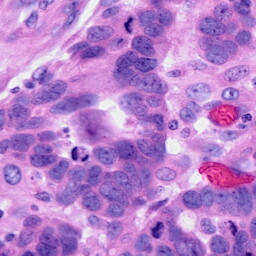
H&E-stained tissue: Ovarian